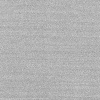
Atmospheric dust classification: dusty